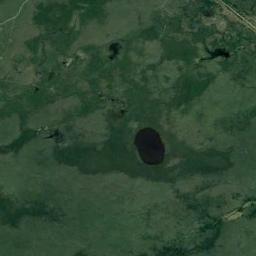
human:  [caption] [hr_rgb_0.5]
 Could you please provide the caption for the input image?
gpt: The wetland consists green plants and water .

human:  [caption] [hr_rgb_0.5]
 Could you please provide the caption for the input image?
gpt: The surface of the lake in a wetland is covered with a large dense dark green and light green mixed plants .

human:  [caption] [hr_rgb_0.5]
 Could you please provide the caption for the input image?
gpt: Half of this wetland is flooded .

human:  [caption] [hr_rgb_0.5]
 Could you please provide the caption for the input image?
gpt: Many waters of different sizes and shapes are surrounded by wetlands .

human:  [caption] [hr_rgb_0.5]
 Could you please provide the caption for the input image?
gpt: There are several lakes on the wetland .